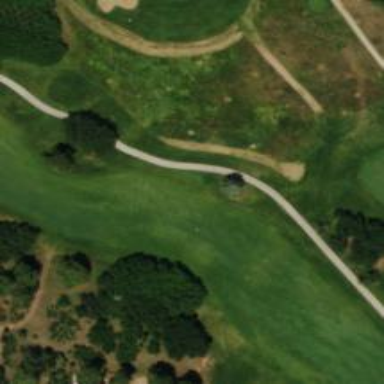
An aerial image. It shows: View of golf hole.